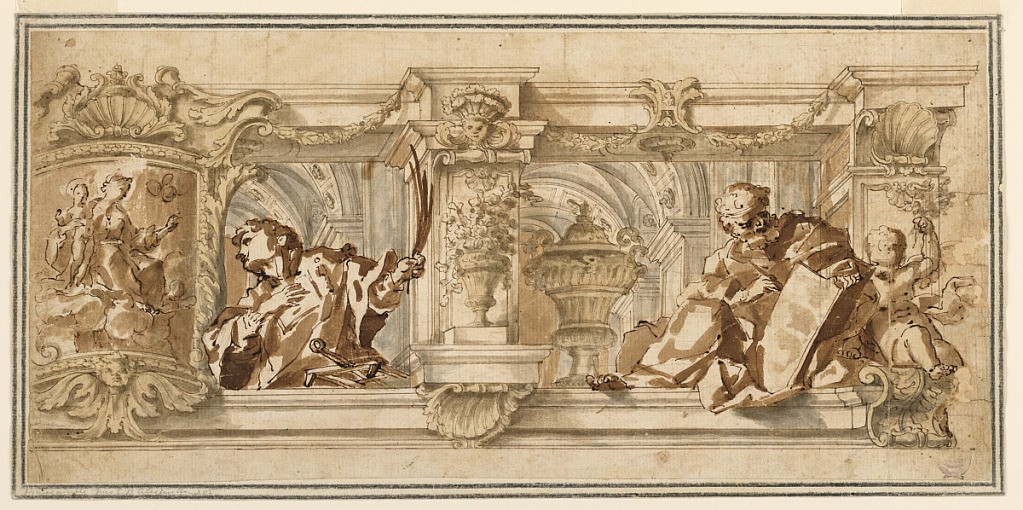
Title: Design for a Ceiling Frieze
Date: ca. 1680
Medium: Black crayon, pen and ink, brush and bistre on paper
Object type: Drawing
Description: Horizontal rectangle. The ride side is shown. Above an entablature are openings in a gallery, seen from below. They are framed by pilasters. At right sits a man writing in a book, possibly Saint Matthew. At center is a decorative vase. At center left, is the upper part of a figure, possibly Saint Lawrence. At far left is a framed picture of the Virgin and Child. Seen in the background, a vaulted ceiling.